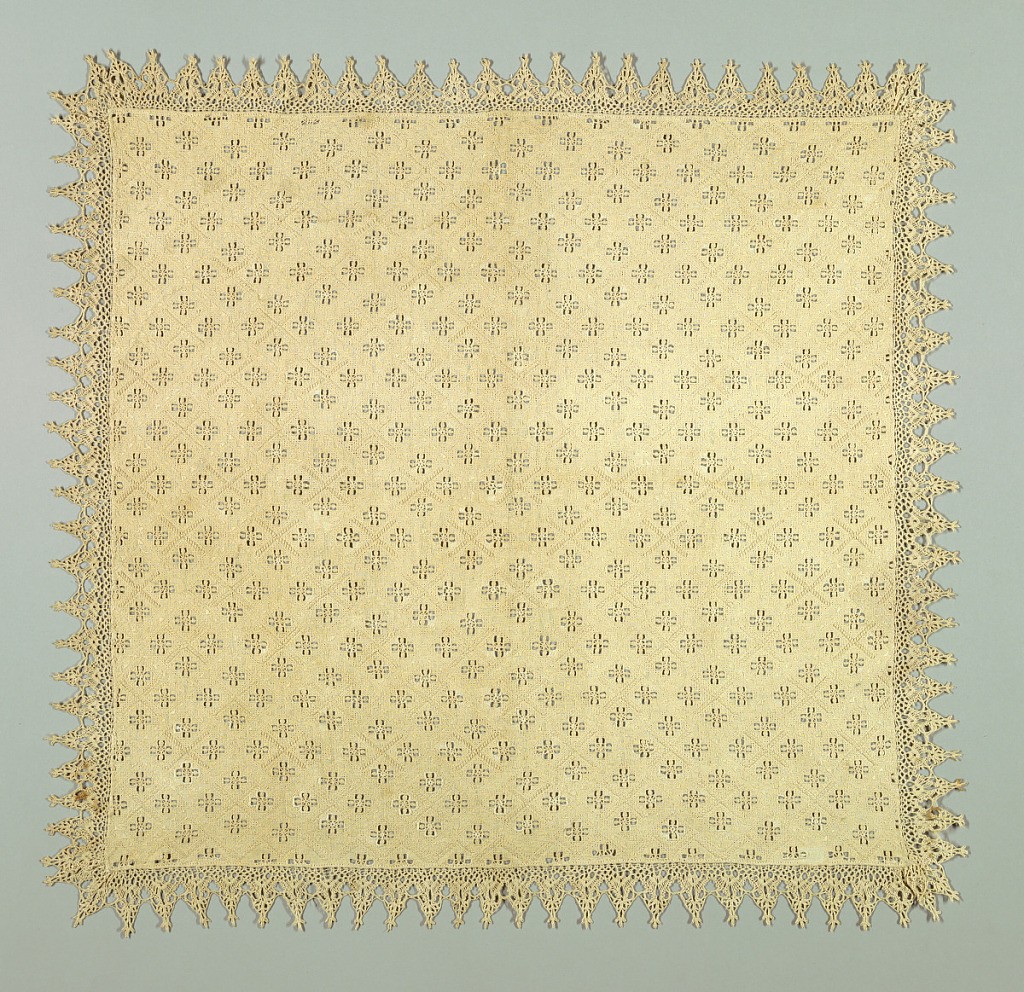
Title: Cover
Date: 16th century
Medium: linen Technique: cutwork with embroidery (center), bobbin lace of continuous braid like work (edge)
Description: Small square cloth with entire surface divided into lozenges with each lozenge subdivided into four small lozenges with crosses of reticella. Border of pointed triangular tabs of bobbin lace.